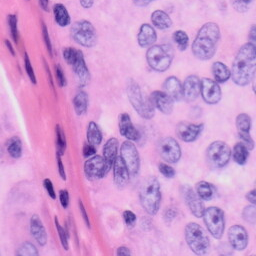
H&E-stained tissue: Skin